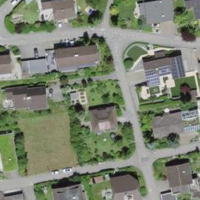
EUNIS habitat code: 55
Species observed at this site:
Silene dioica